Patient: sex F, age 67
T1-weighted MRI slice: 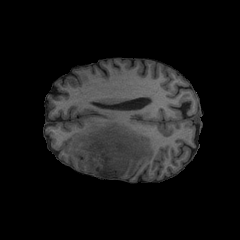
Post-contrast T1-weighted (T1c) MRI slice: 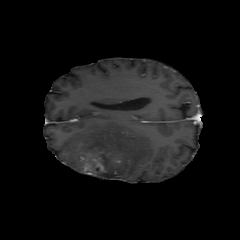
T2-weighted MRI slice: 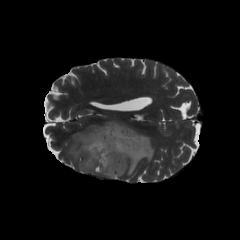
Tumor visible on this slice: yes
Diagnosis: Astrocytoma, IDH-mutant
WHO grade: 4